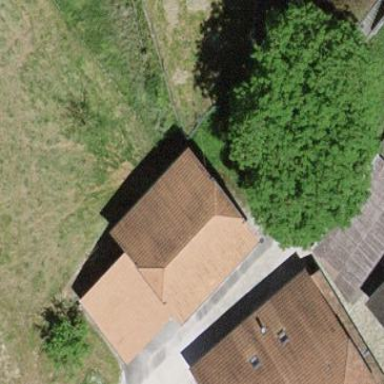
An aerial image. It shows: Rural barn.